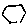
Label: hexagon